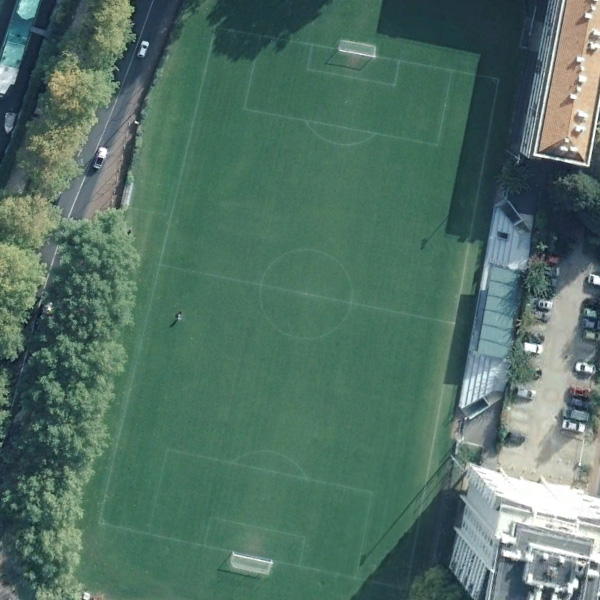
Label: Playground